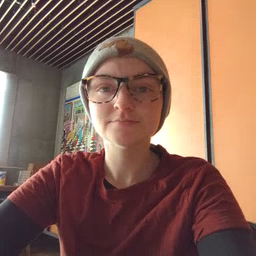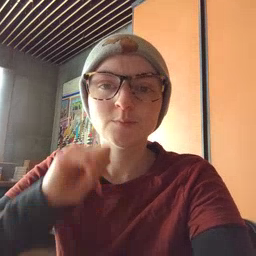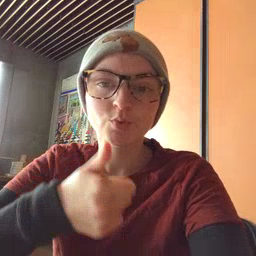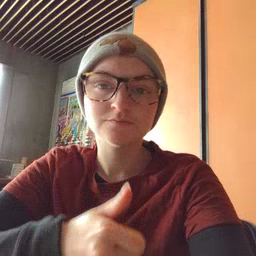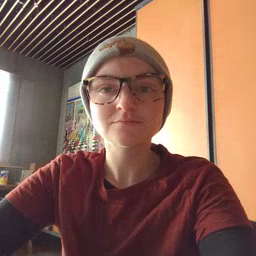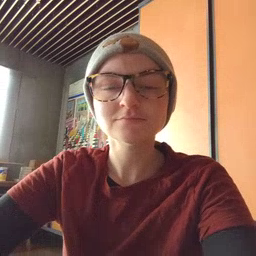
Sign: tomorrow